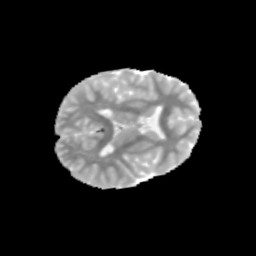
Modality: MD
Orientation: axial
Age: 9
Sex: male
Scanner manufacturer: siemens
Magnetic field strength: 3 T
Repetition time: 3.8 s
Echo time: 0.07 s